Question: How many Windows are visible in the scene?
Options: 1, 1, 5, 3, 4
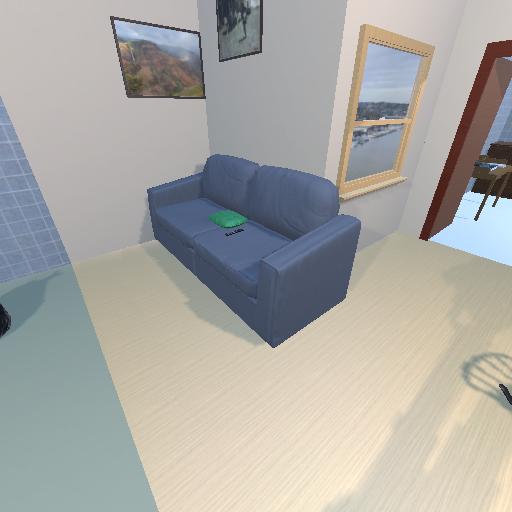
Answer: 1